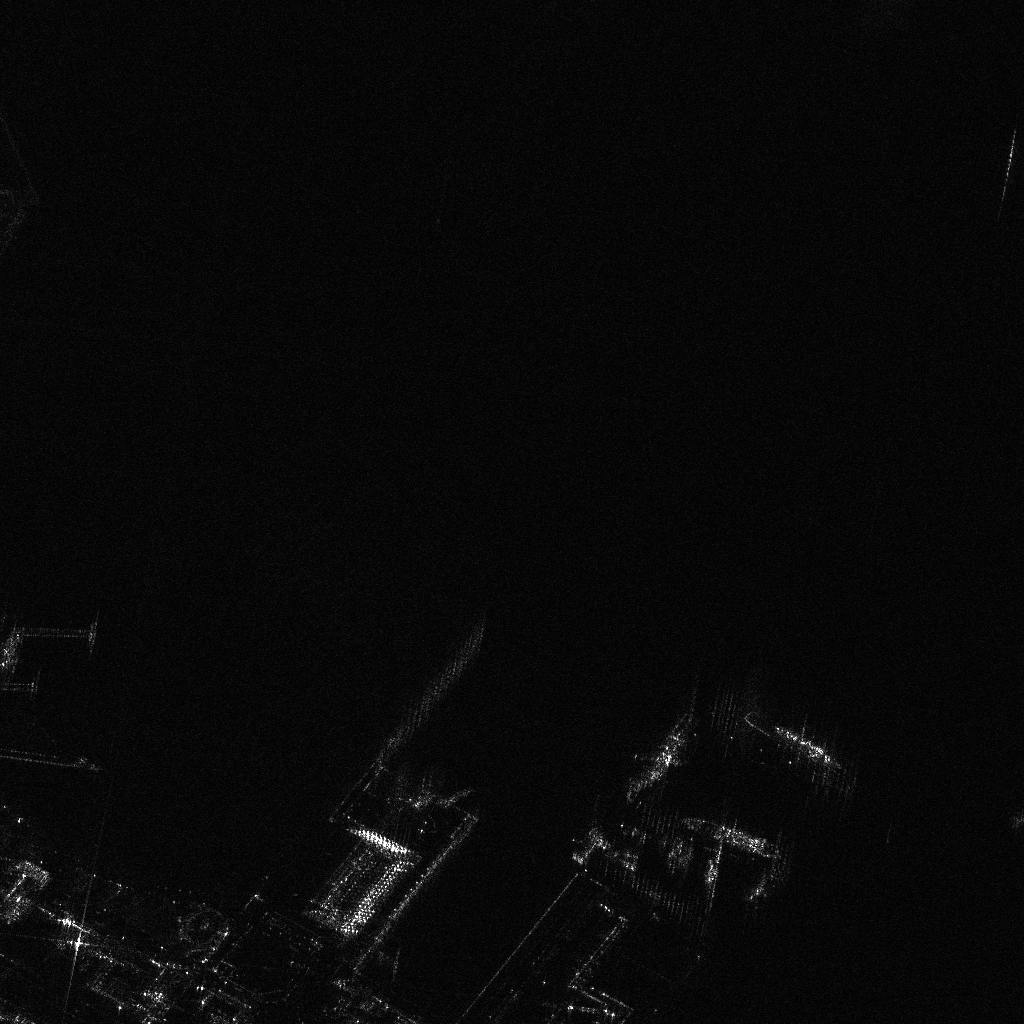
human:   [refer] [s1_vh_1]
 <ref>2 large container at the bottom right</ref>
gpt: <box>[[74, 71, 82, 73, 34], [66, 80, 75, 82, 17]]</box>

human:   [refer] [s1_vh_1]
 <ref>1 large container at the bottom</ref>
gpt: <box>[[63, 68, 66, 78, 42]]</box>

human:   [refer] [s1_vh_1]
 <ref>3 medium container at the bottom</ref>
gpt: <box>[[68, 82, 69, 87, 23], [65, 81, 66, 84, 23], [66, 81, 67, 84, 23]]</box>